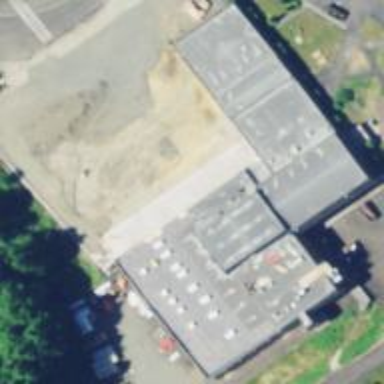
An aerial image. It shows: School building.